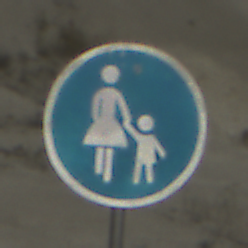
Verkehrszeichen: Gehweg
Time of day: MorningAfternoon
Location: Outdoor (Beach)
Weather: PartlyCloudy
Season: NotSpecified
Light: Natural